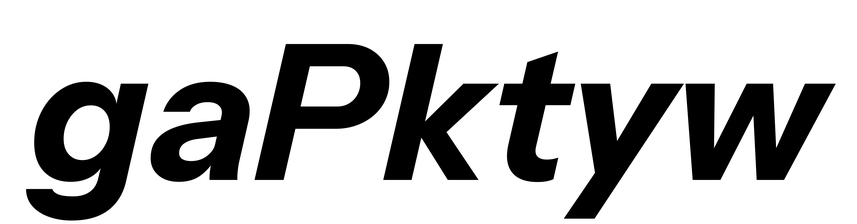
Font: InstrumentSans-Italic_Bold_Italic